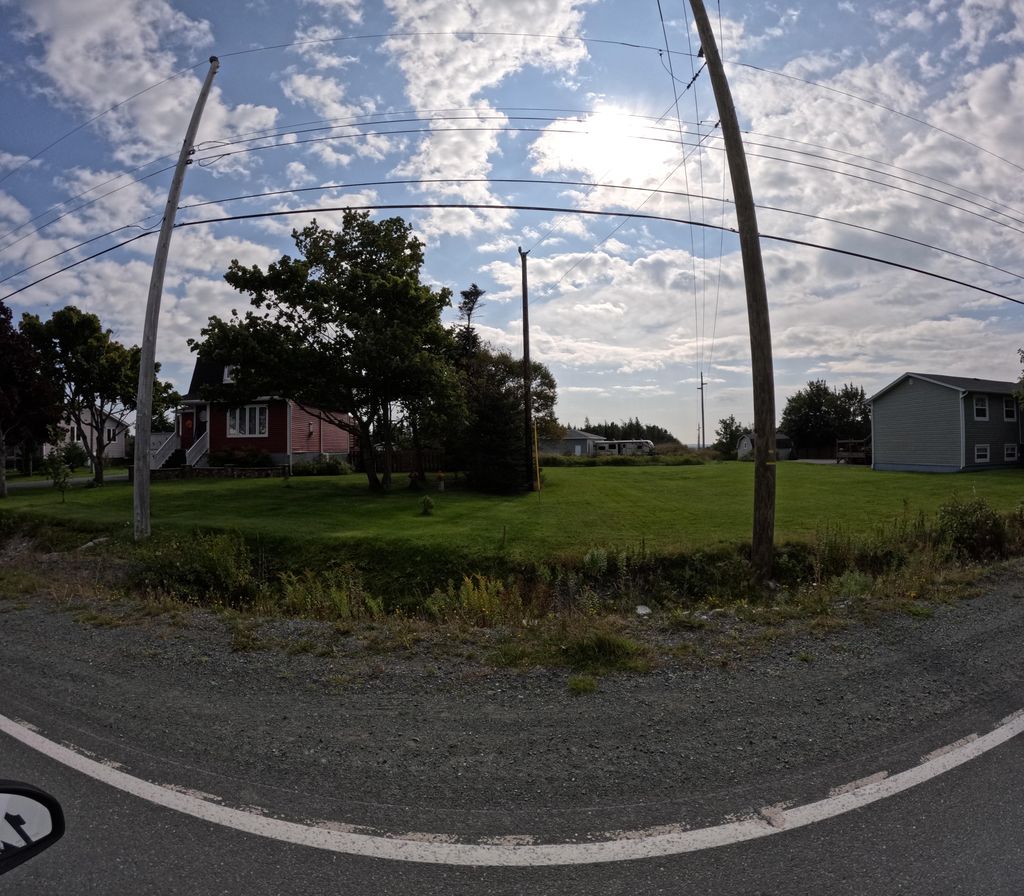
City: st_johns